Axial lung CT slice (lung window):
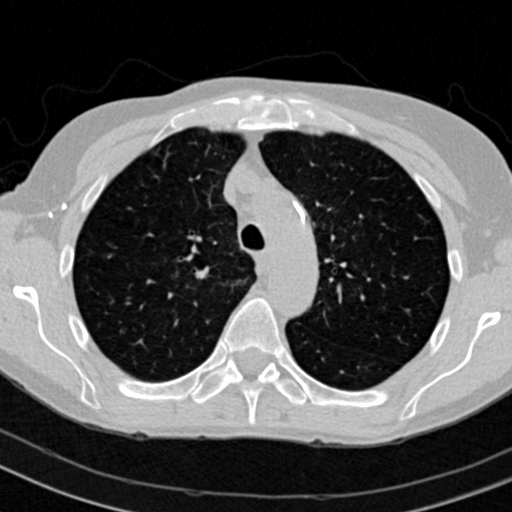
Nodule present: no